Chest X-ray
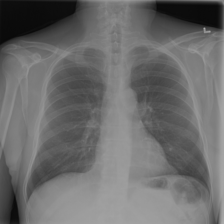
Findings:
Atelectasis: negative
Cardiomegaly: negative
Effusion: negative
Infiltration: positive
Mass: negative
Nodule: negative
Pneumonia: negative
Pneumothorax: negative
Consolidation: negative
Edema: negative
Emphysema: negative
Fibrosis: negative
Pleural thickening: negative
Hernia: negative